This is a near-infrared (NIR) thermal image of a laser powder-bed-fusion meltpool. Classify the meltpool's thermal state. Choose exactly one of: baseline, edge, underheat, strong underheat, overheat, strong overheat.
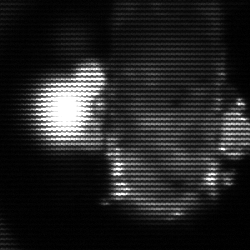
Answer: strong underheat